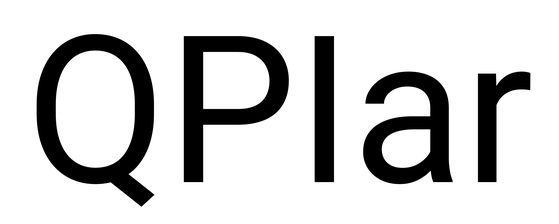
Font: Roboto_Regular